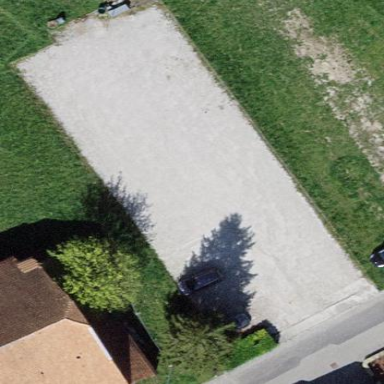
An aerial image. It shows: Parking area with unpaved surface.